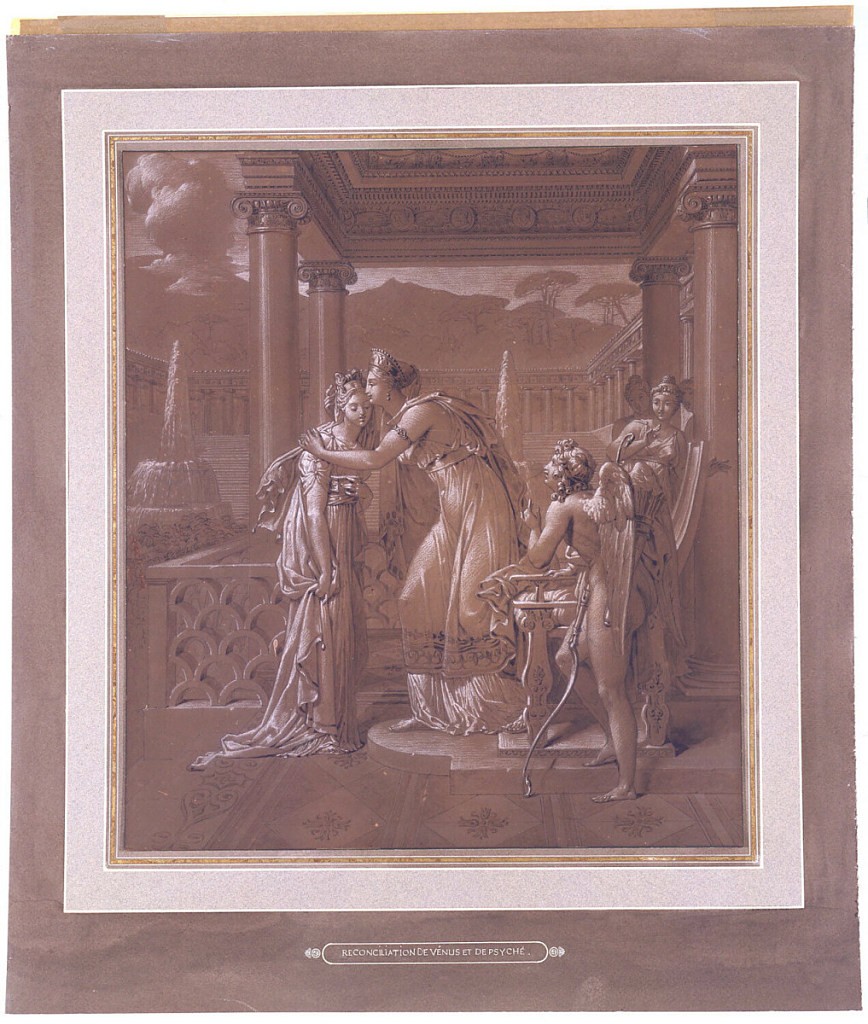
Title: Wallpaper Design: Reconciliation of Venus and Psyche
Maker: Merry-Joseph Blondel, French, 1781–1853; active Paris, France 1802–1851
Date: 1815
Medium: Graphite, black, white chalk, brush and black ink on brown coated paper mounted to paperboard
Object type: Drawing
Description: Venus and Psyche embracing at center of composition. Cupid leaning on Venus' throne looks on at right foreground.  Three unidentified maidens in right background.  Neoclassical architectural setting includes pavilion with Ionic columns and arcade with Doric columns.